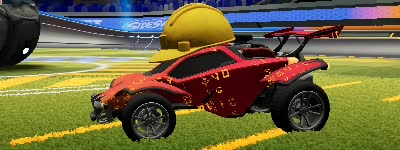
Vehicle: octane